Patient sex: M
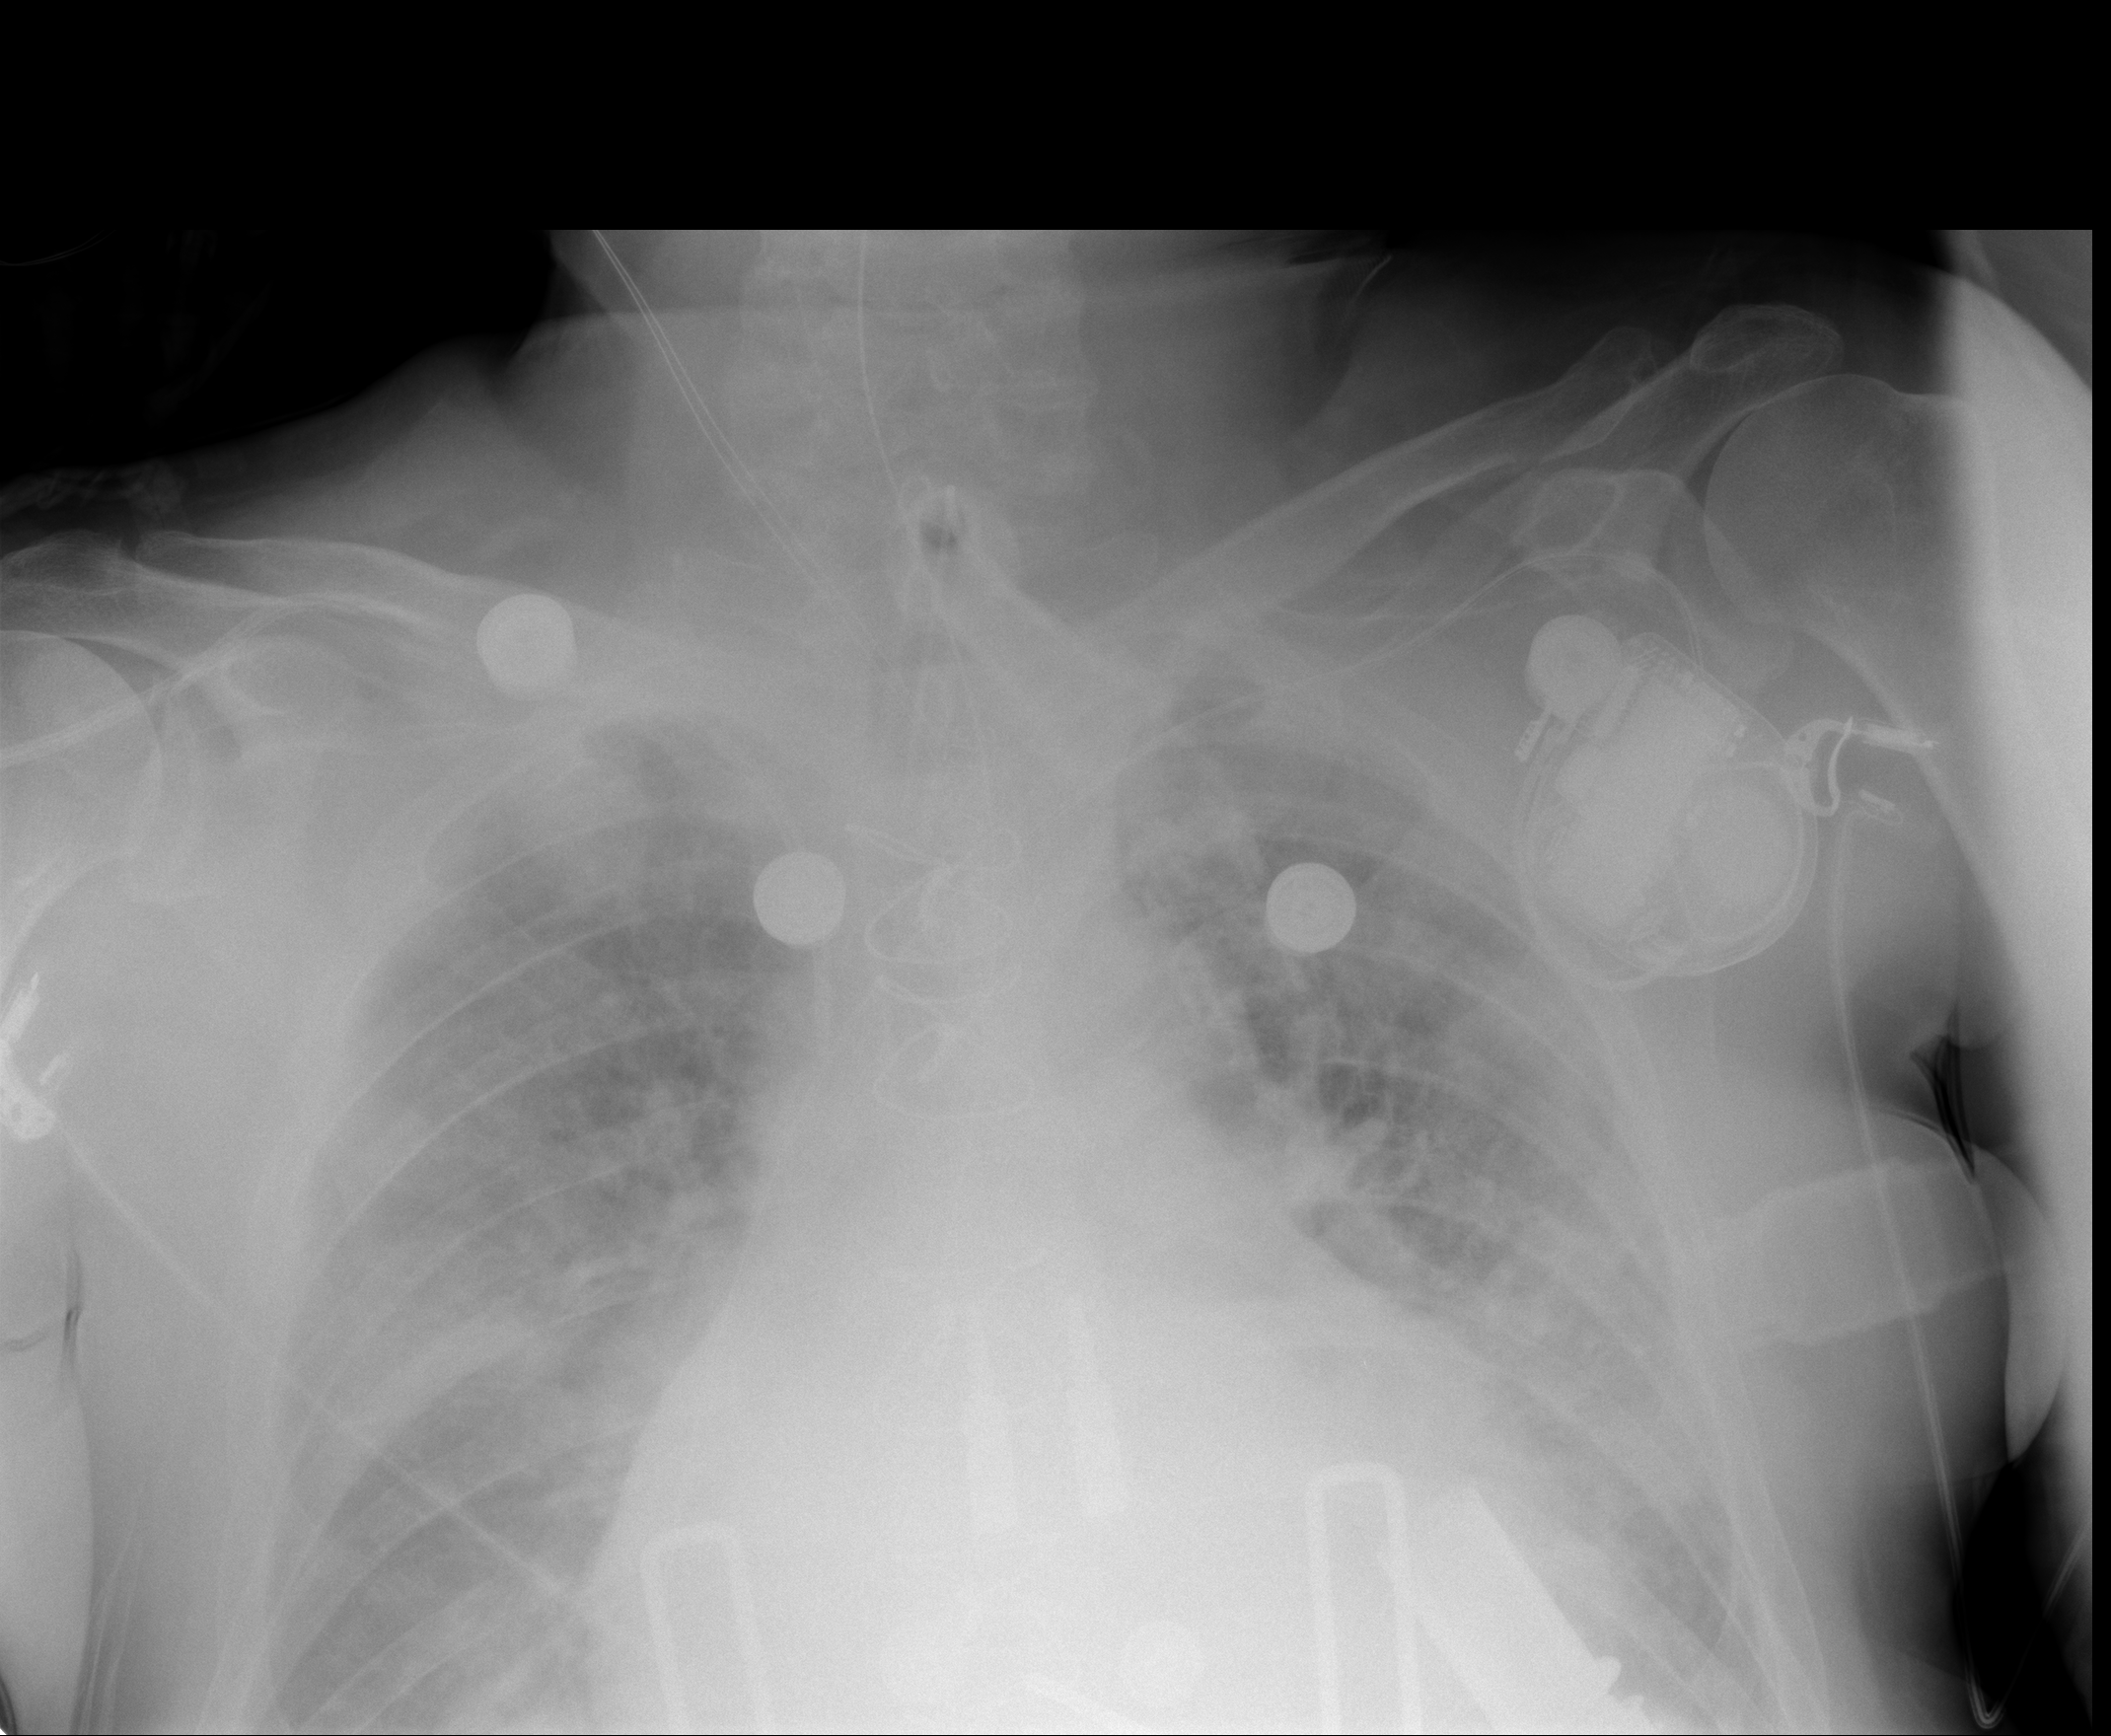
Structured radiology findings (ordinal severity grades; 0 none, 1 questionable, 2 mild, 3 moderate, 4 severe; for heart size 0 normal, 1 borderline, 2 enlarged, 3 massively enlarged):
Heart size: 3
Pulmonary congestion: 3
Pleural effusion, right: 2
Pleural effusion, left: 2
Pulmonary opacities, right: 3
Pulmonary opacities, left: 4
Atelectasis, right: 0
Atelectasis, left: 0